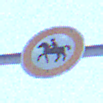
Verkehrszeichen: VerbotReiter
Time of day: Midday
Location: Outdoor (Nature)
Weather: Overcast
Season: Winter
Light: Natural